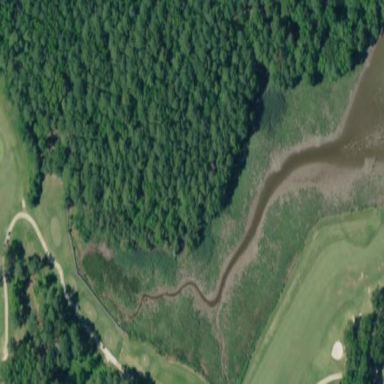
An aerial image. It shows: Marshy wetland area with golf water hazard.